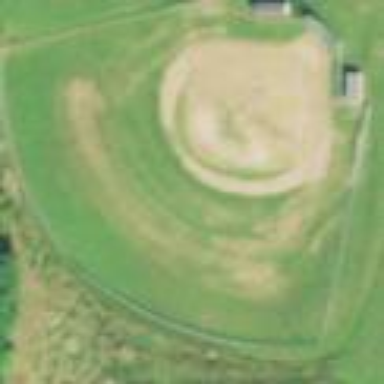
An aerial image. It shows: Baseball pitch for leisure land.